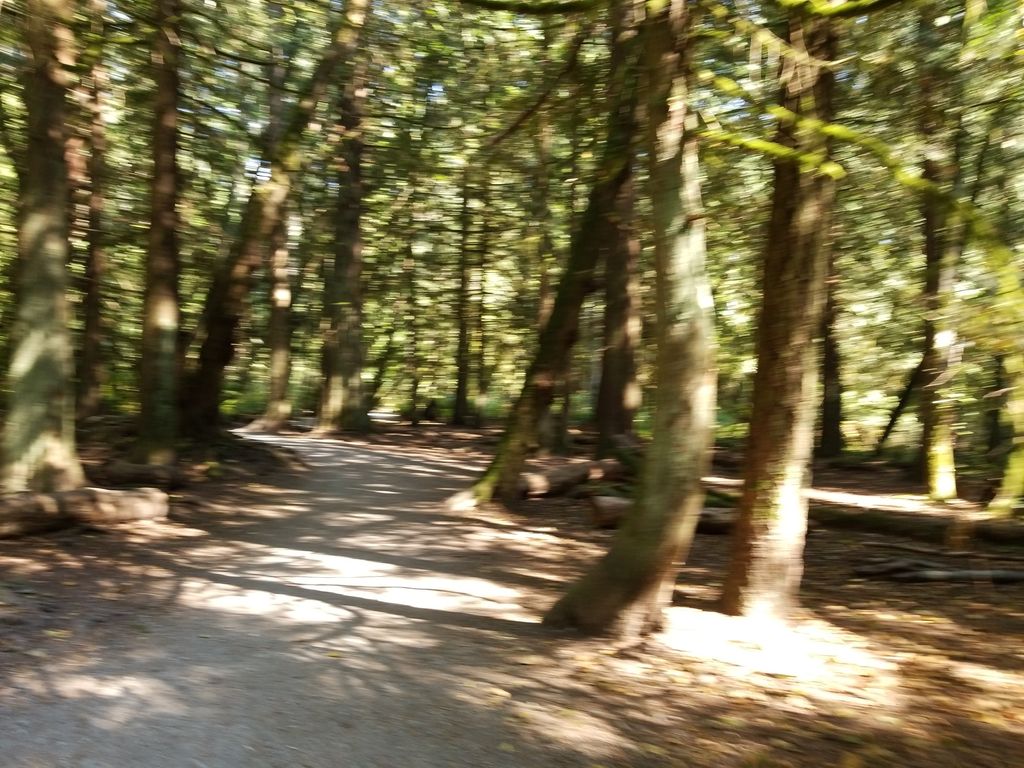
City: vancouver